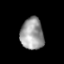
Tissue: lung
Cell type: Epithelial cells
Senescence score: 0.5617
Nuclear area (px): 716
Mean DAPI intensity: 157.162